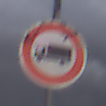
Verkehrszeichen: VerbotFuerKraftfahrzeugeUeberDreiKommaFuenfTonnen
Umgebung: Outdoor, Suburban
Tageszeit: MorningAfternoon
Wetter: PartlyCloudy
Licht: Natural
Jahreszeit: NotSpecified
Kontrast: LowContrast